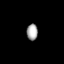
Tissue: lung
Cell type: Endothelial cells
Senescence score: 0.5624
Nuclear area (px): 178
Mean DAPI intensity: 166.309